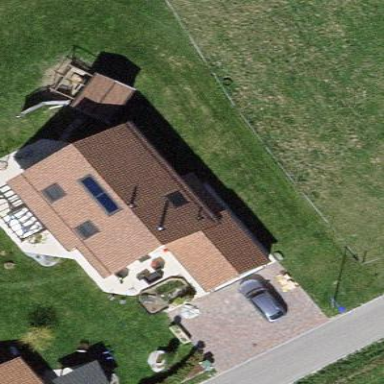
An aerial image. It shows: Simple house.